Modality: planning_CT
Slice 58 of 206
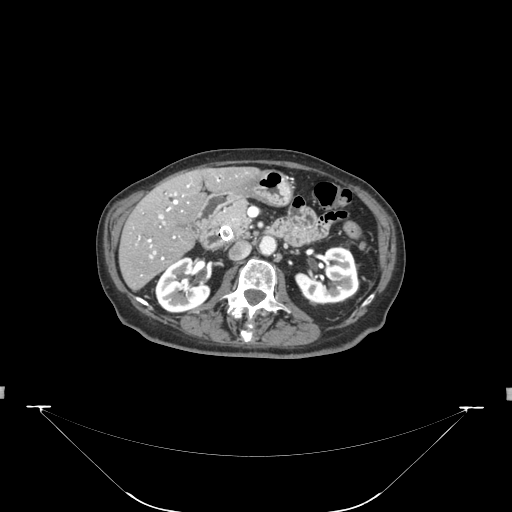